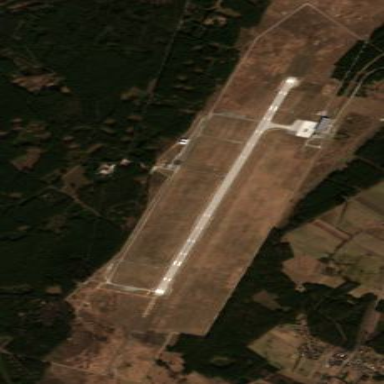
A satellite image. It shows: International public aerodrome (airport).